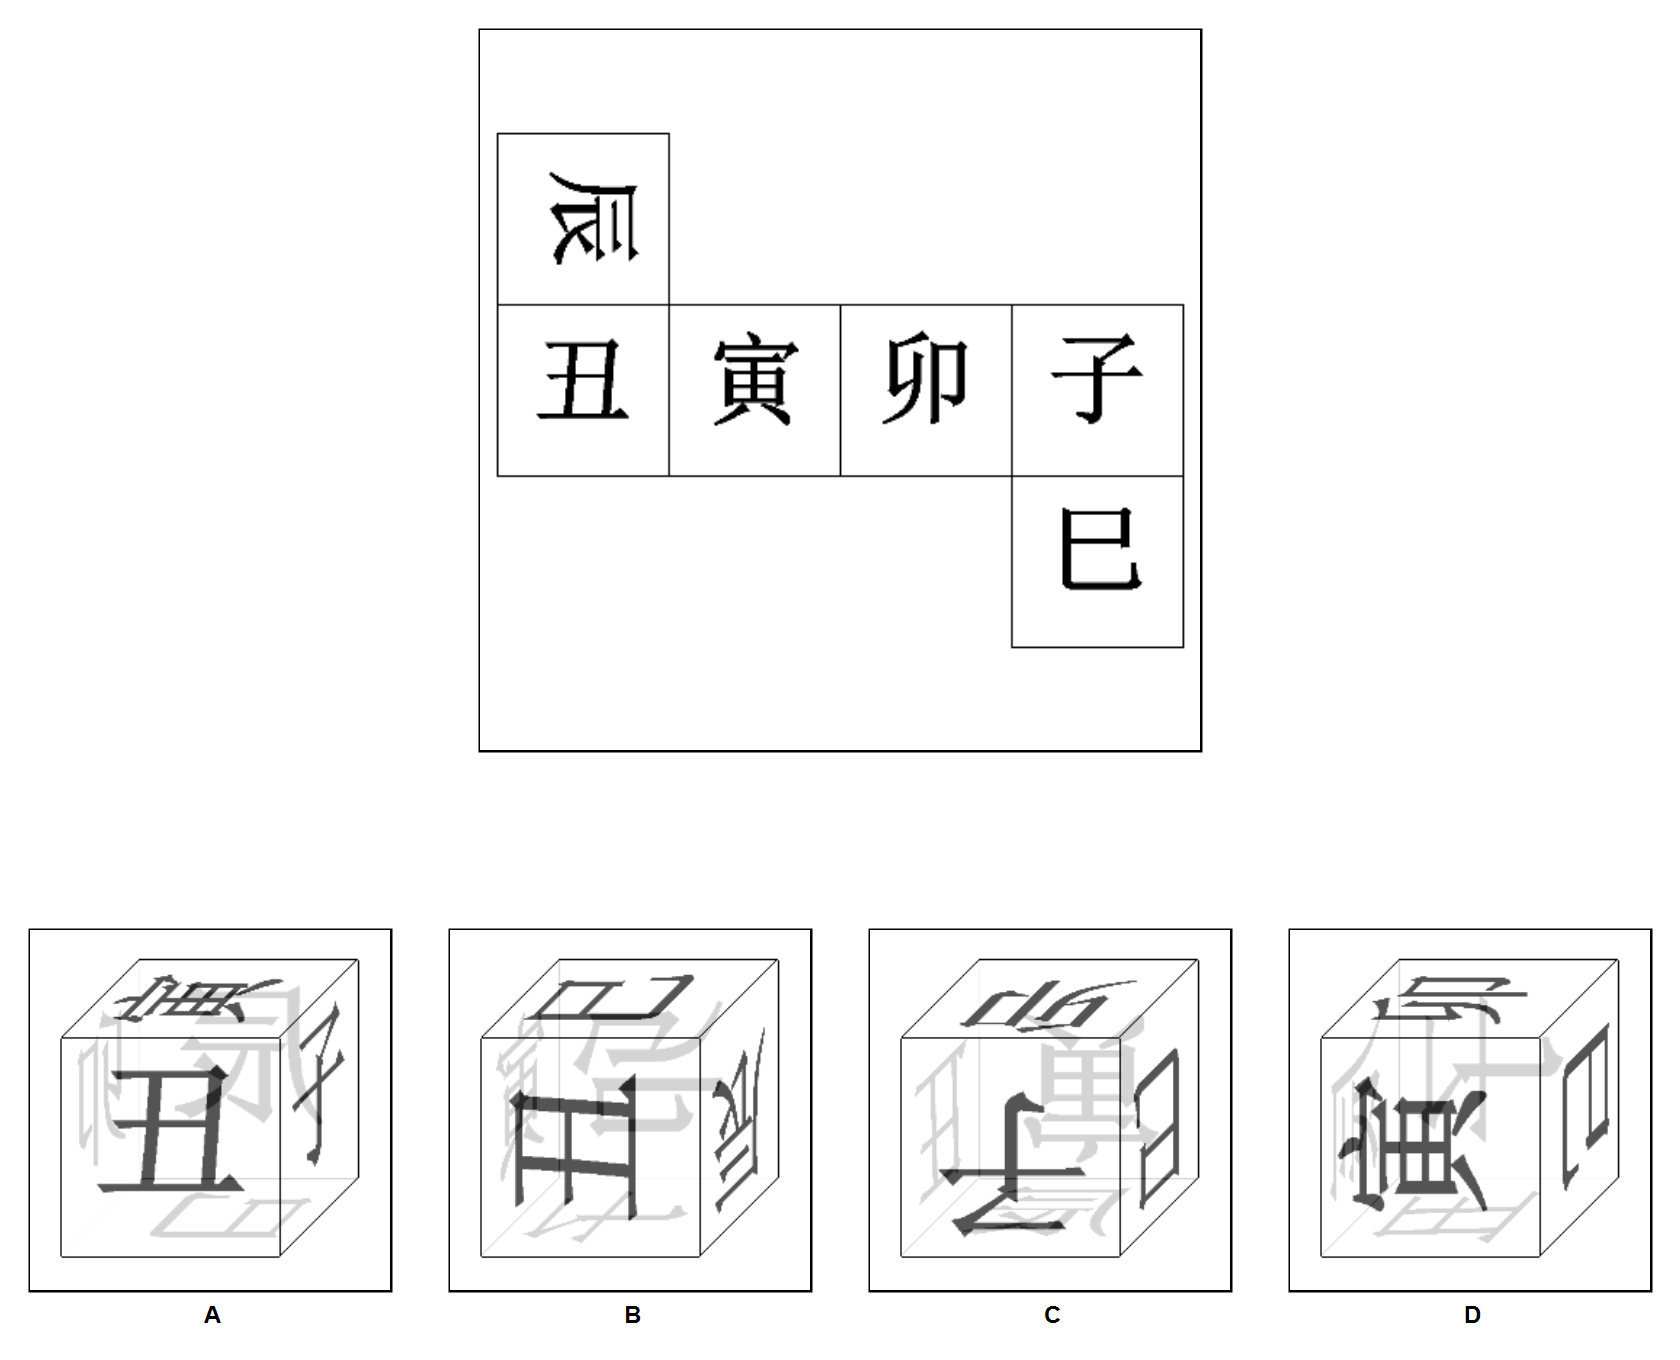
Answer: D